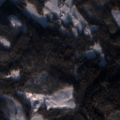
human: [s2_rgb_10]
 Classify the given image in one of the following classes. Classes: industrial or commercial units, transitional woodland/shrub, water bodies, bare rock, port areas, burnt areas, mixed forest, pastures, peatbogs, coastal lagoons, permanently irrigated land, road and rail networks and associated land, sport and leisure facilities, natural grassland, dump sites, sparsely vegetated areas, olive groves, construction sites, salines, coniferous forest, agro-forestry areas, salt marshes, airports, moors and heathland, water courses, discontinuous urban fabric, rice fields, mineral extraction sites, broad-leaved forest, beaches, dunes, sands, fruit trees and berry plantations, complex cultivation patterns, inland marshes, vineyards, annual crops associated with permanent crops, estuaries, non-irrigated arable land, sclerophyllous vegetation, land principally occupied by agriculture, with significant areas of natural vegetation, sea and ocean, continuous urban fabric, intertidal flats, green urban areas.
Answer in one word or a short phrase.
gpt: coniferous forest, mixed forest